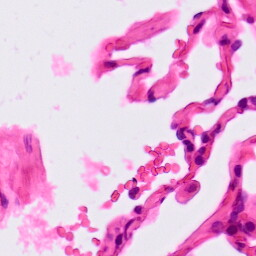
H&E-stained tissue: Lung